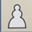
Piece: wP